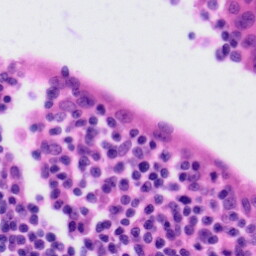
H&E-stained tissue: Tonsil